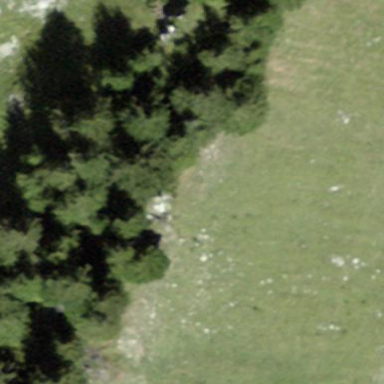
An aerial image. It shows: Forest area.